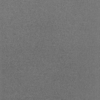
Label: dusty